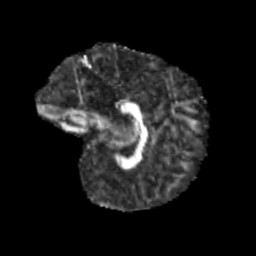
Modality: FA
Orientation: sagittal
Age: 9
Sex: male
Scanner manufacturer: siemens
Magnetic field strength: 3 T
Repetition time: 3.8 s
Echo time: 0.07 s